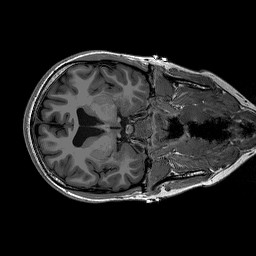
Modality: T1w
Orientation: axial
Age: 22
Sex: female